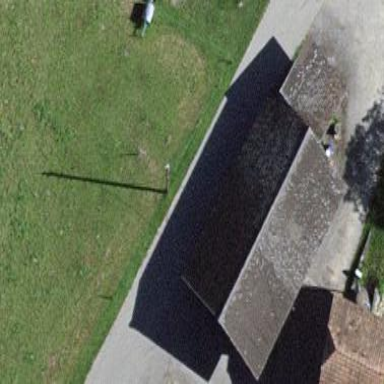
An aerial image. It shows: Barn.